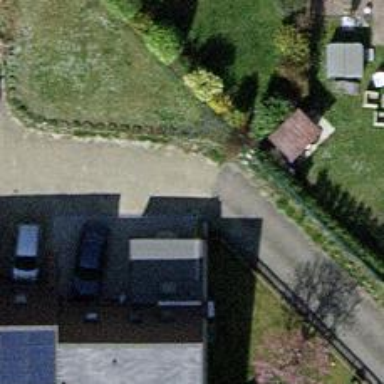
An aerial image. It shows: Alleyway designated as service road.